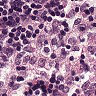
Metastatic tissue present: no